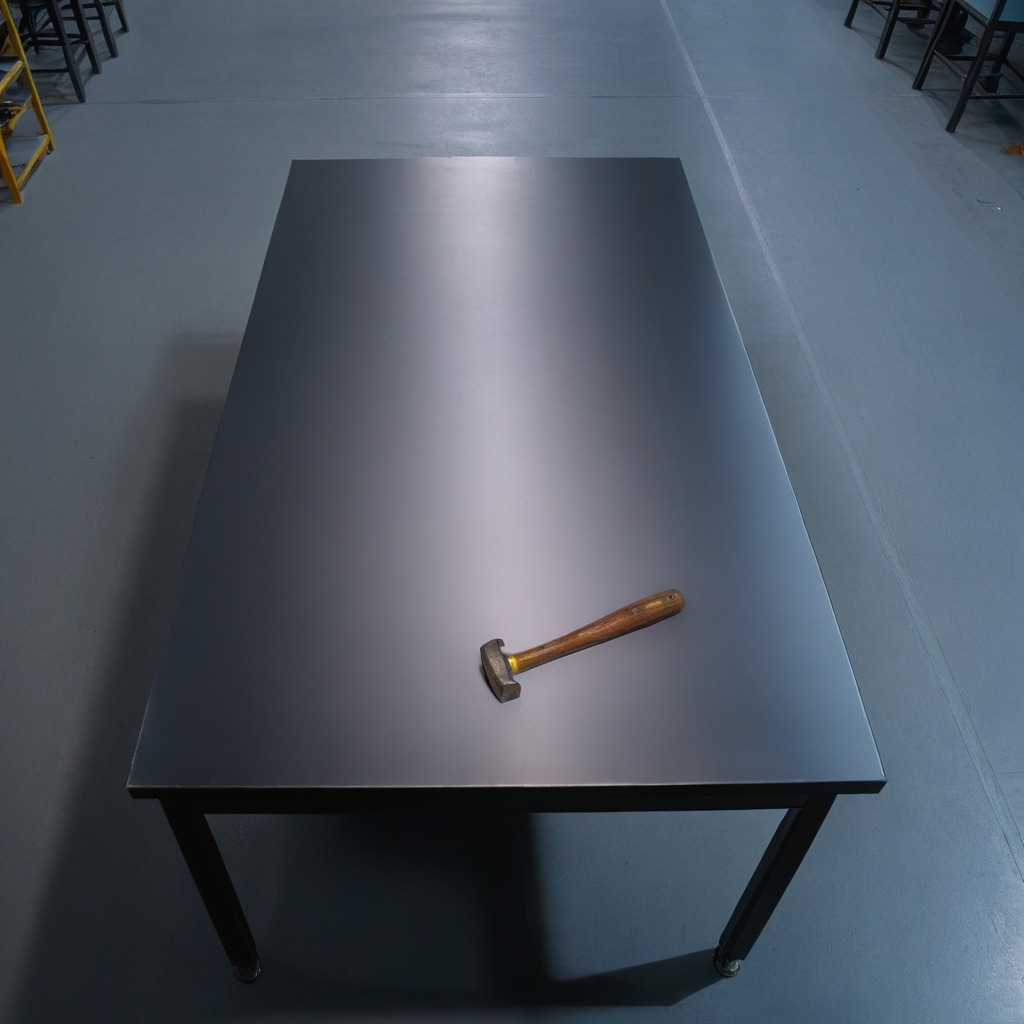
A hammer is lying on the clean empty table in the evening.